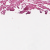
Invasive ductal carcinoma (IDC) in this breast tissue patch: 0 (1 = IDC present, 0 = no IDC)